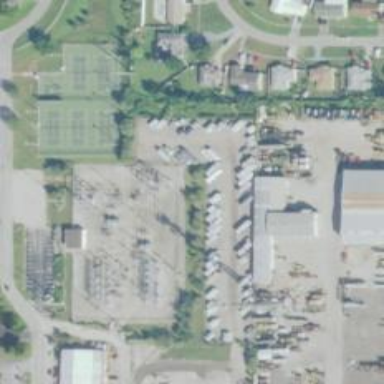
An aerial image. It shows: Switch for power supply.